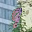
Label: 9